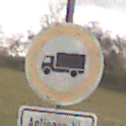
Verkehrszeichen: VerbotFuerKraftfahrzeugeUeberDreiKommaFuenfTonnen
Zusatzzeichen unten: SonstigeFahrzeugePersonengruppenFrei3
Umgebung: Outdoor, Nature
Tageszeit: Midday
Wetter: Overcast
Licht: Natural
Jahreszeit: NotSpecified
Kontrast: LowContrast